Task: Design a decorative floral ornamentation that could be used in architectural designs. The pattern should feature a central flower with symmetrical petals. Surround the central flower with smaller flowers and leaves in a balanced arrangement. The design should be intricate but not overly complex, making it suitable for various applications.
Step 1383:
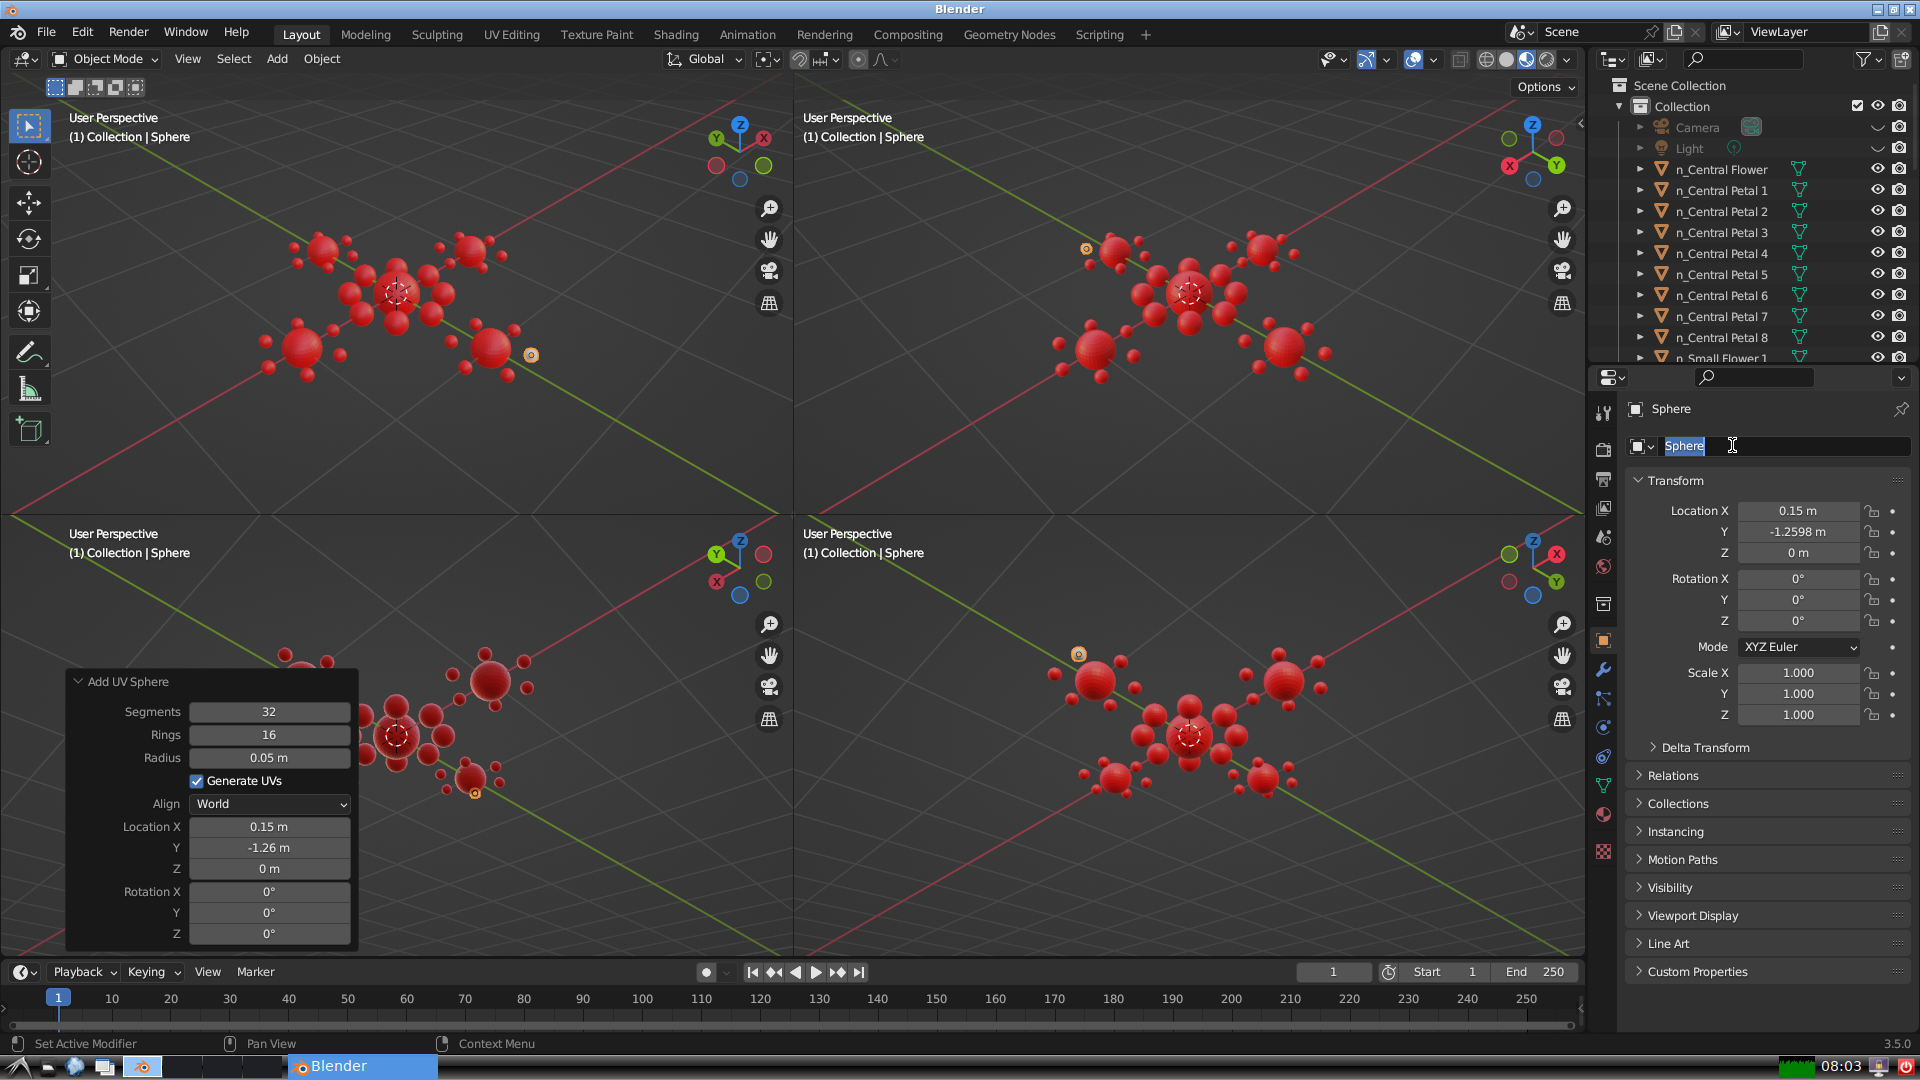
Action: input_text: n_Small Petal 4-6